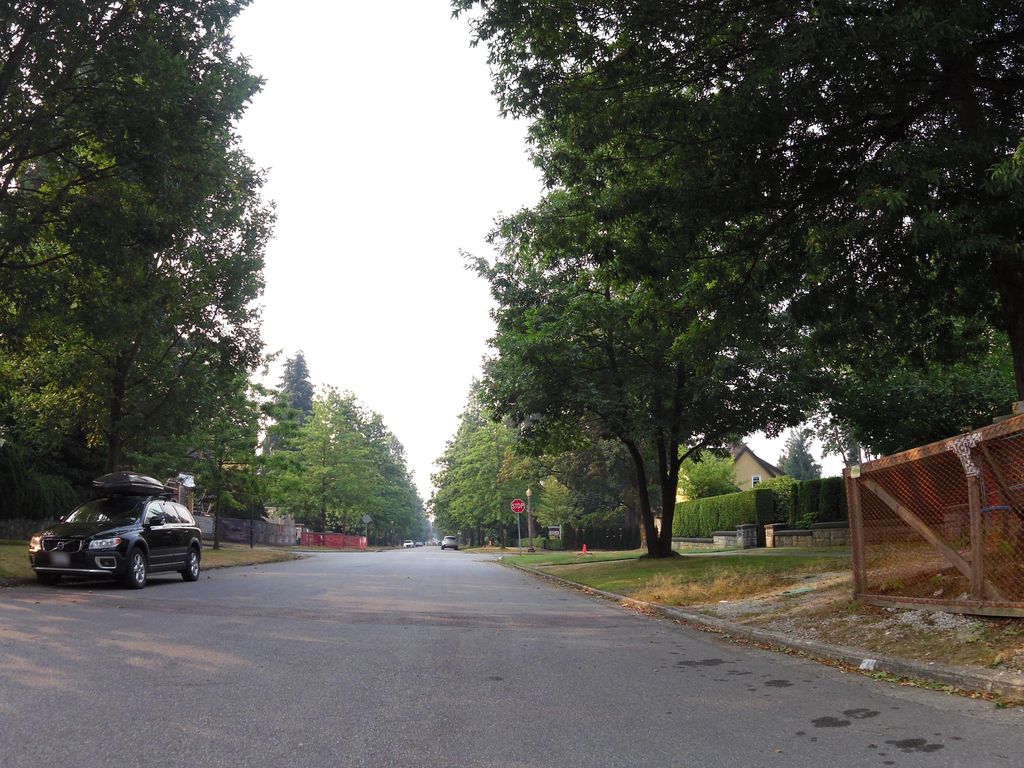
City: vancouver